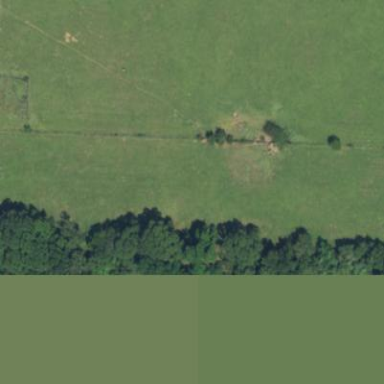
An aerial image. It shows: Pasture used as meadow.